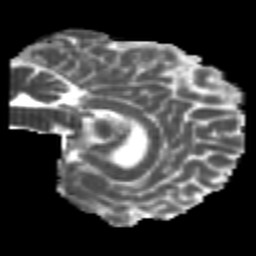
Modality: MD
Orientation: sagittal
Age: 21
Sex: male
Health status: healthy
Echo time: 0.074 s